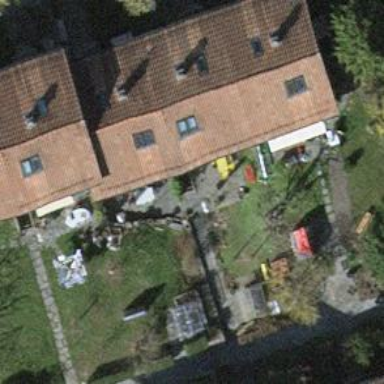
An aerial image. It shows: Simple and straightforward house.